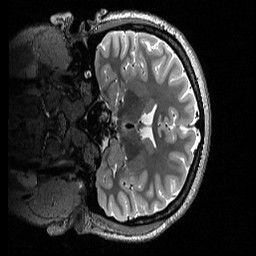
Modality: T2w
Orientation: coronal
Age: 19
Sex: female
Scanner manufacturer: siemens
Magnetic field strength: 3 T
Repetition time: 3.2 s
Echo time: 0.566 s